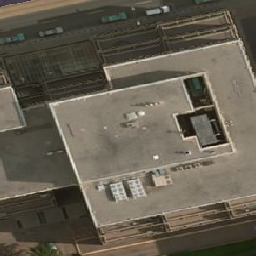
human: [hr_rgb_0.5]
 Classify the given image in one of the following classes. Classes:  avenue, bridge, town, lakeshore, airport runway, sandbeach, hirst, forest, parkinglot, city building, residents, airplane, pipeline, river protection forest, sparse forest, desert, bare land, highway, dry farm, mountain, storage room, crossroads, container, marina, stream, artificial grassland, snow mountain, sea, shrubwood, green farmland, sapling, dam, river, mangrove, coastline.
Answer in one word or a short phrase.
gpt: city building